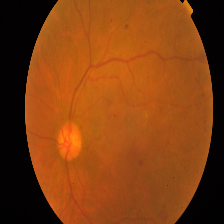
Diabetic retinopathy grade: Proliferative DR